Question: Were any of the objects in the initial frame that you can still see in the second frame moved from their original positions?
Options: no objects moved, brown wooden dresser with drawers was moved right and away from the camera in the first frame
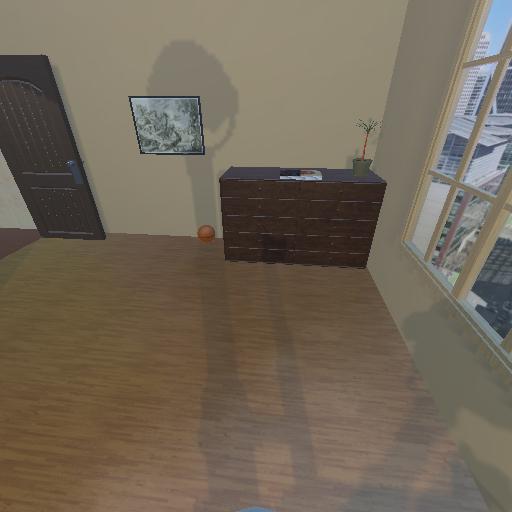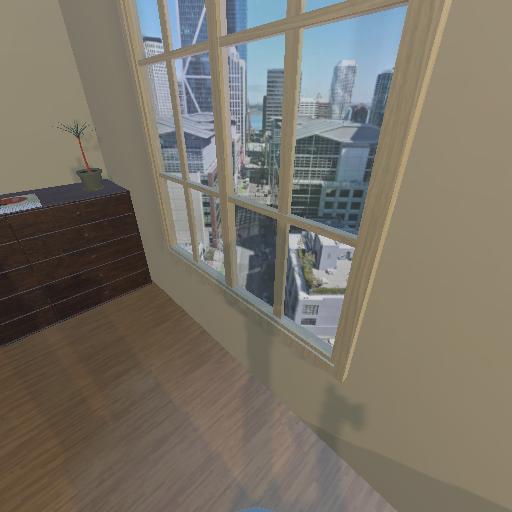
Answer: no objects moved